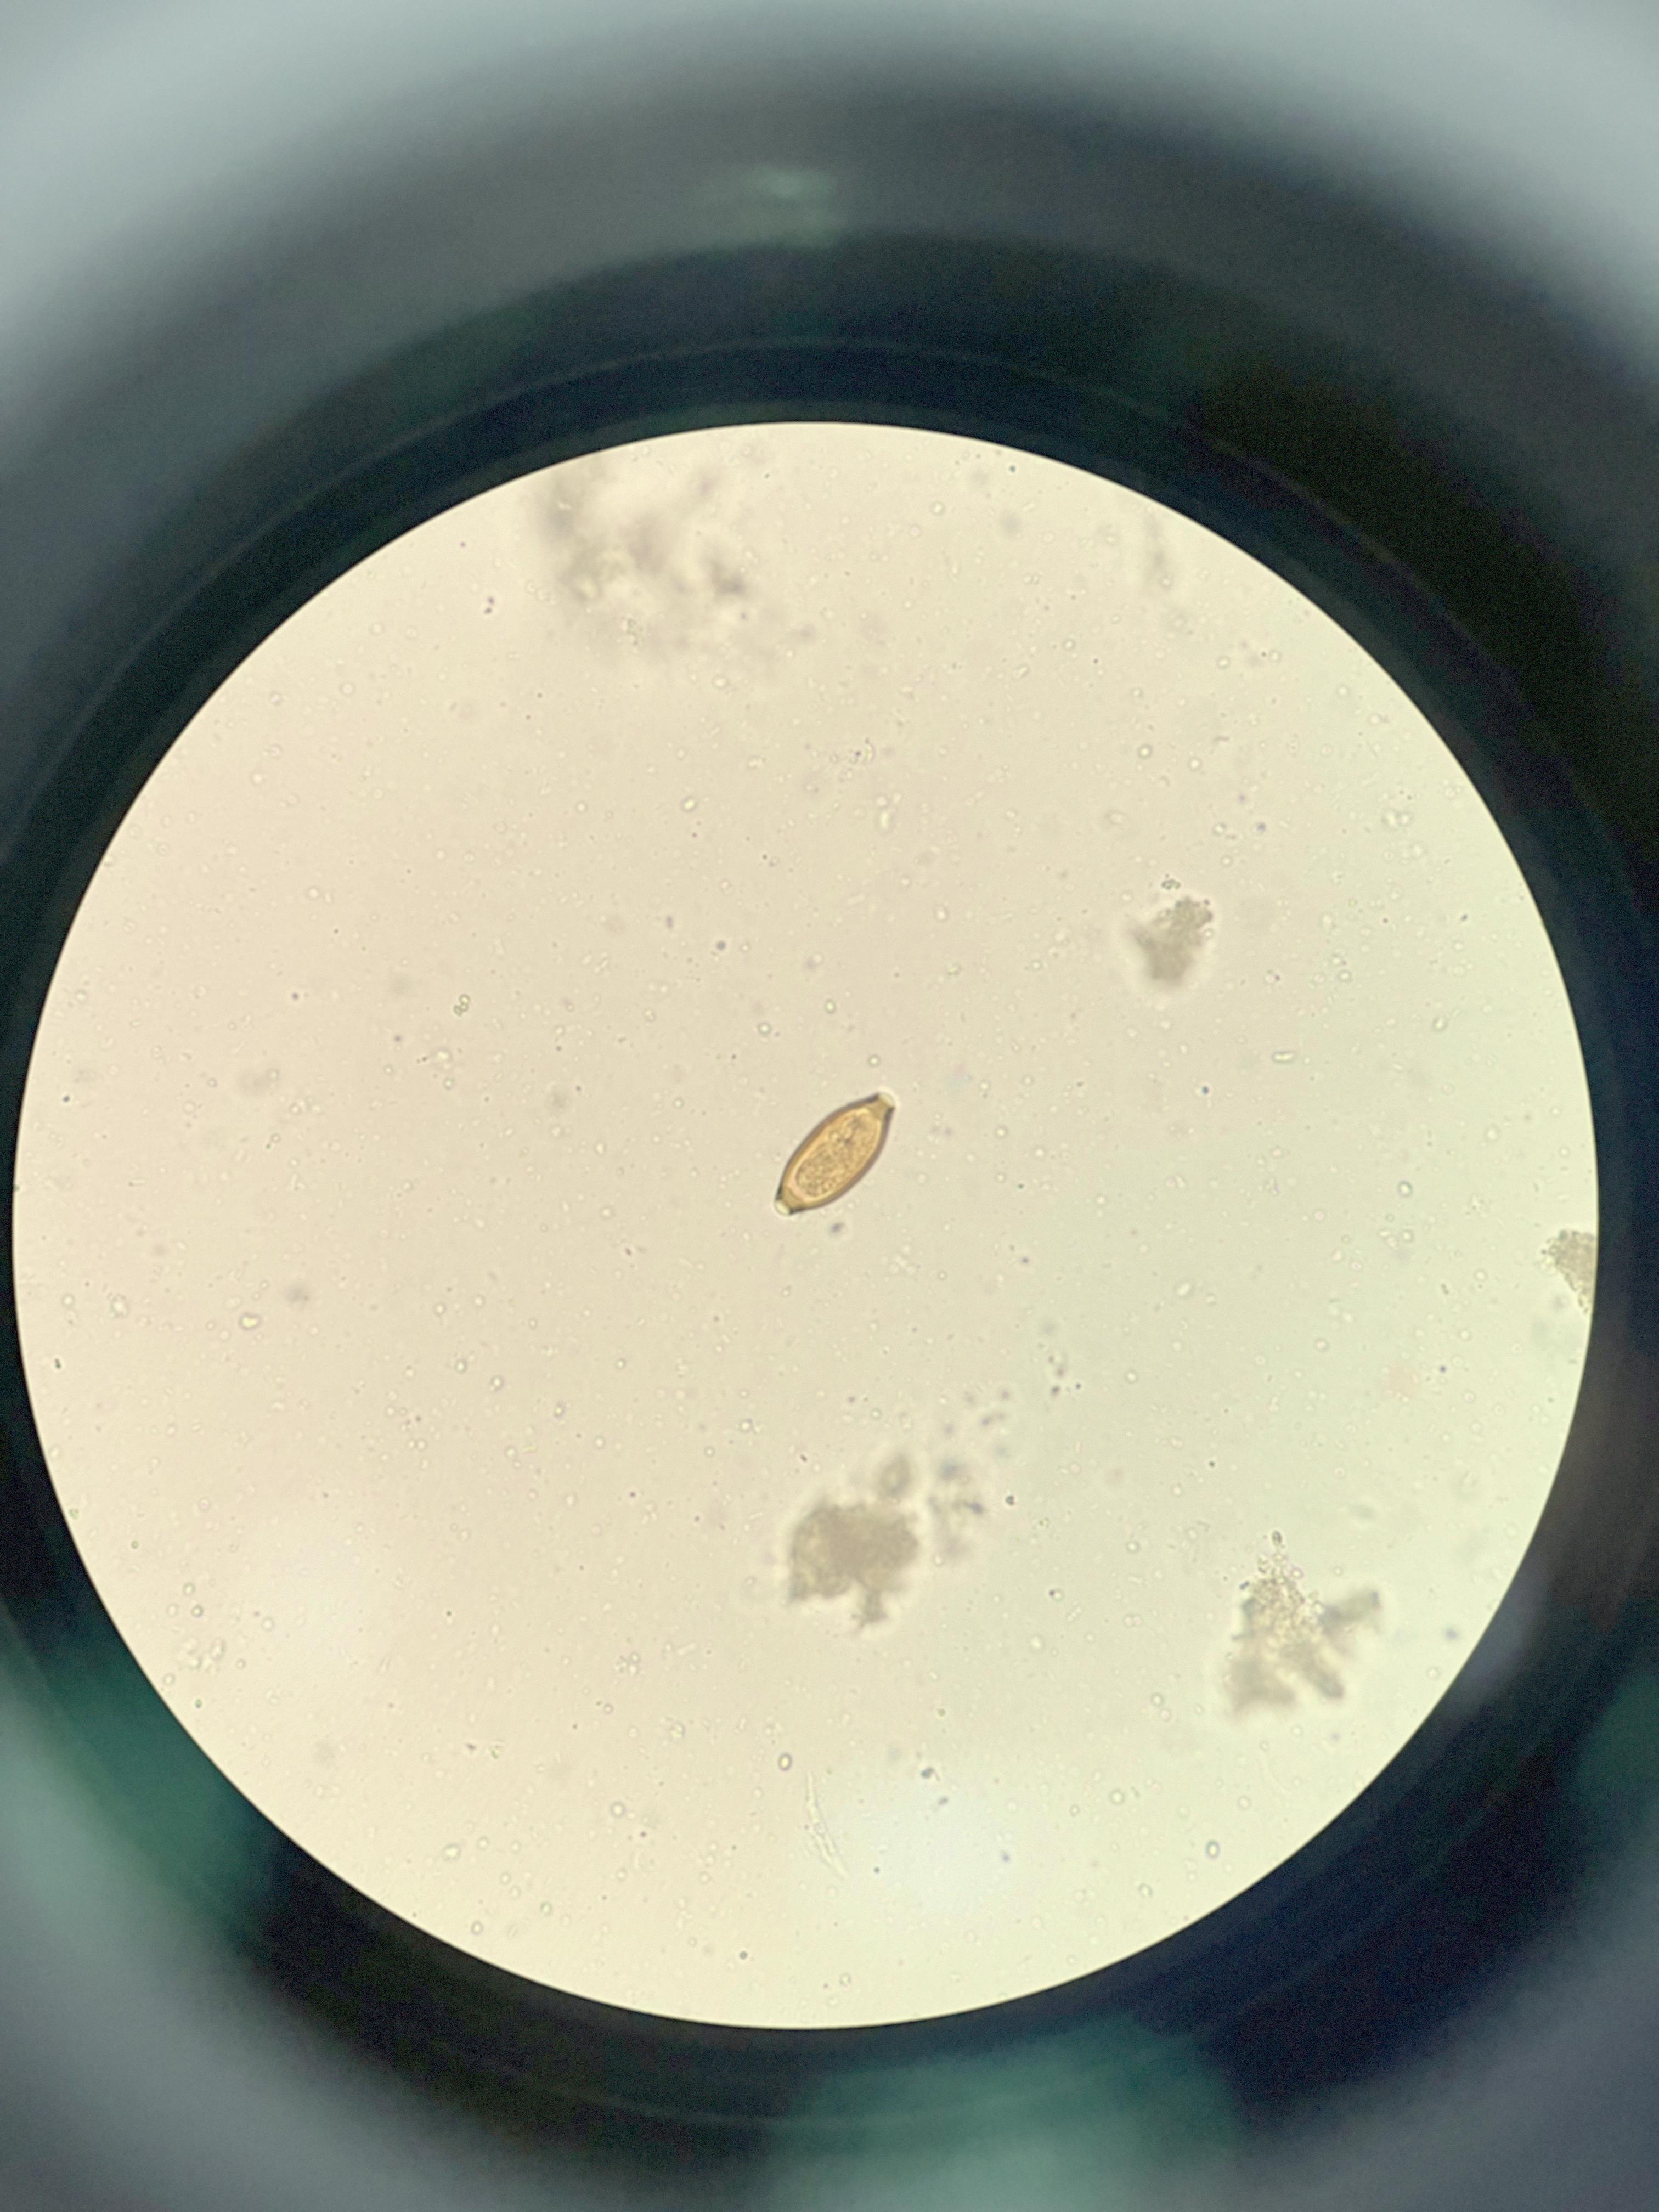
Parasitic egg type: Trichuris trichiura